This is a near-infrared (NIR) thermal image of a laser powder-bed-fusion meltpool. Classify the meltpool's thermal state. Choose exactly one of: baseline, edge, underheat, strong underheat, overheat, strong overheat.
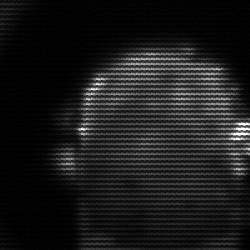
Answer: baseline